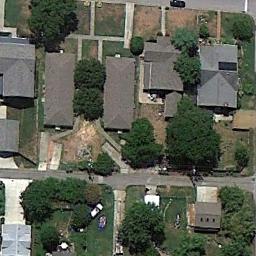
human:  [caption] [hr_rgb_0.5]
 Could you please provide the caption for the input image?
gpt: The medium residential area has some houses and some trees are among these houses .

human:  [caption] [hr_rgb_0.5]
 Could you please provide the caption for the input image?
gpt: The medium residential is on the grass next to some trees and road .

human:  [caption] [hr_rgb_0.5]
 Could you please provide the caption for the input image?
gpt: Many buildings are in medium residential area .

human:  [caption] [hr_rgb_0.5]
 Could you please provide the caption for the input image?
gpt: There are two rows of houses in a medium-sized residential area .

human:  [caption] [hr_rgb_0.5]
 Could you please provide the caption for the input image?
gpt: There are some gray buildings and green trees on the medium residential area .